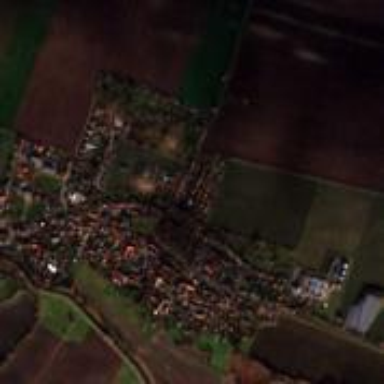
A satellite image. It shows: Village.